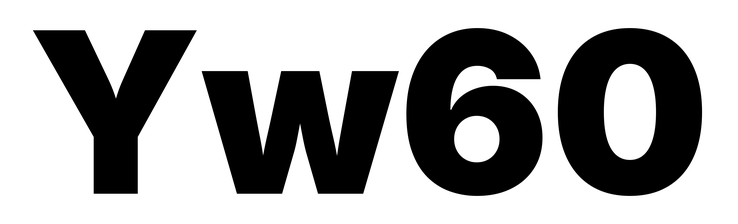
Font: Inter_Black